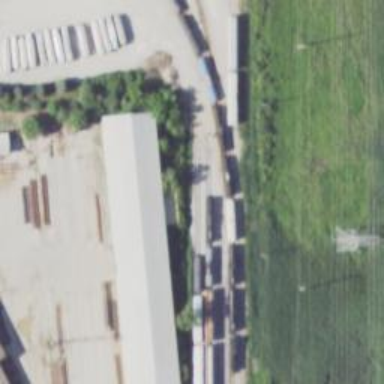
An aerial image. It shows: Rail spur service.